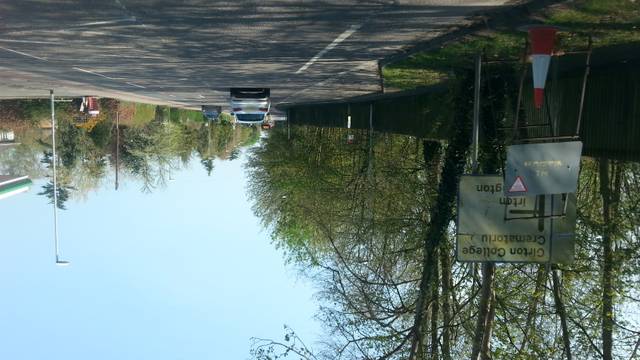
Region: United Kingdom
Coordinates: 52.224, 0.09013